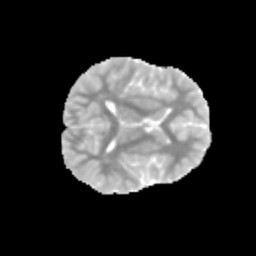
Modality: MD
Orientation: axial
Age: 9
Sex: female
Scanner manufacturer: siemens
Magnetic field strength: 3 T
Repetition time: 3.8 s
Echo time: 0.07 s